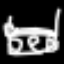
Label: bed